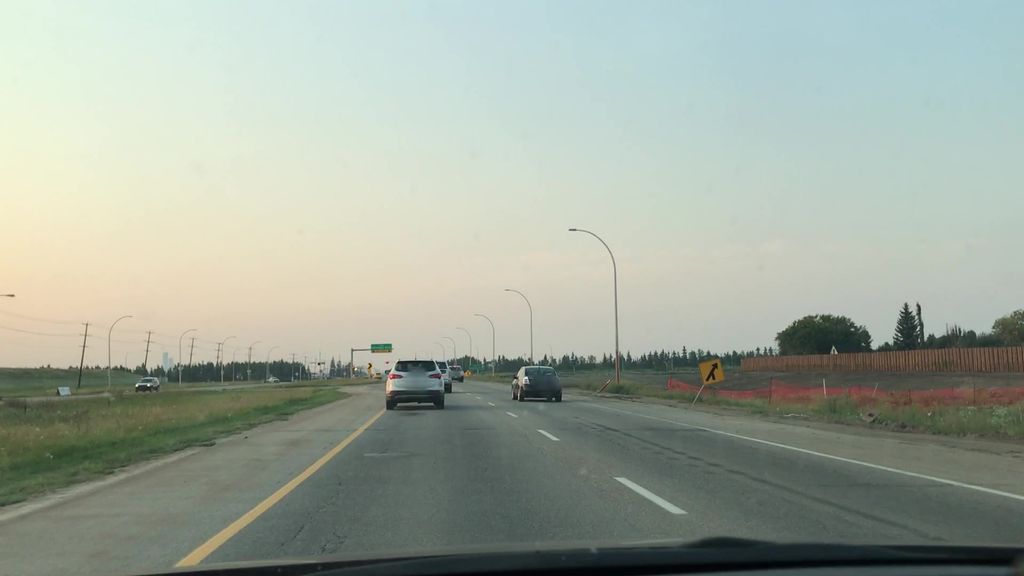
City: edmonton